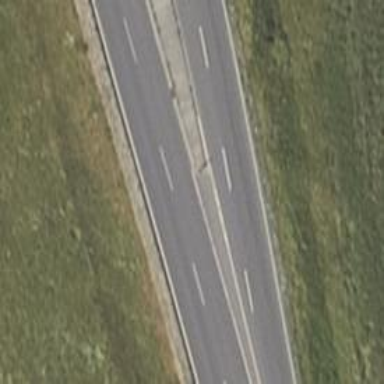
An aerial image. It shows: Asphalt road classified as primary highway. It is designated as motorroad.